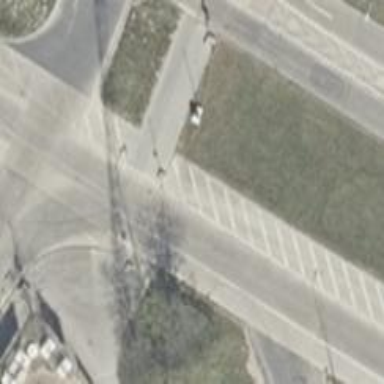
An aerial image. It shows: Secondary road with concrete surface and separate sidewalk.